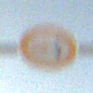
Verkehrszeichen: VerbotUeberholenEinspurigeFahrzeuge
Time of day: MorningAfternoon
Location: Outdoor (Suburban)
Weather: PartlyCloudy
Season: NotSpecified
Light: Natural